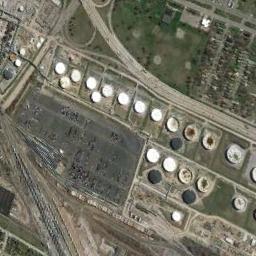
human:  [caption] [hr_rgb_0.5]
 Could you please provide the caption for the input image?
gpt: There are many different-sized storage tanks and many buildings in the factory, And there are large lawns in the factory .

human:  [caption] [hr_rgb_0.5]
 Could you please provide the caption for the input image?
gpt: There are several roads of different lengths beside the storage tanks .

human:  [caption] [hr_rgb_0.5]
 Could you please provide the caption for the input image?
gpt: There are five storage tanks on the side of the white house .

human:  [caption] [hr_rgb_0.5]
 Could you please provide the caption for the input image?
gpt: There are many white and black storage tanks on the bare land next to the grass .

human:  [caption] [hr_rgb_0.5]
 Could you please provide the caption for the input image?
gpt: There are some storage tanks beside a green meadow .